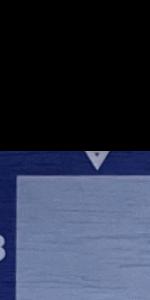
Label: Empty